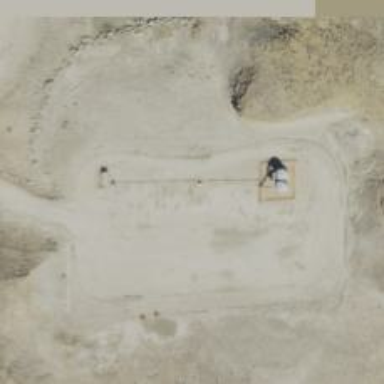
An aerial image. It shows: Petroleum well.